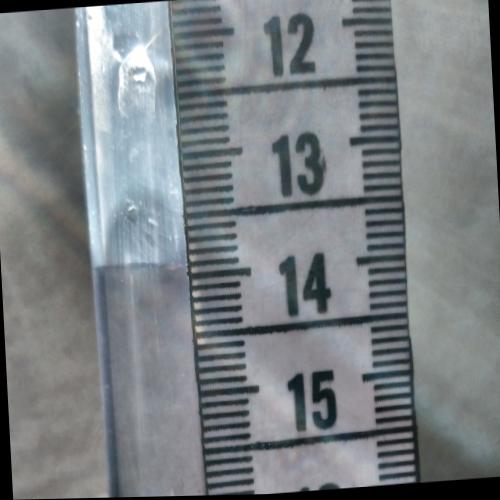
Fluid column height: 13.9 cm